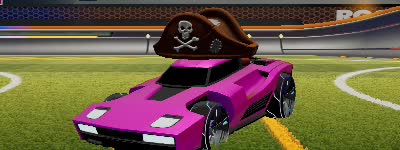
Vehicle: breakout